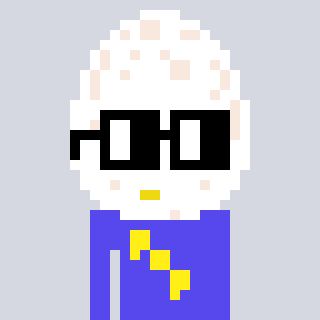
a pixel art character with square black glasses, a egg-shaped head and a computerblue-colored body on a cool background